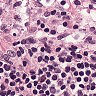
Metastatic tissue present: no